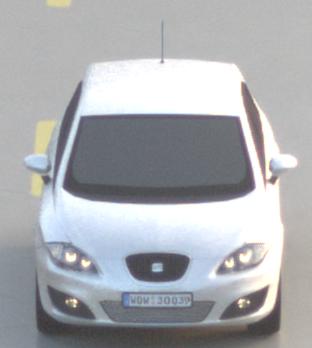
Make: SEAT
Model: Leon 1.4
Detailed model: Leon (1P)
Model produced from: 2009/04
Model produced until: 2010/08
Doors: 5
Color: white
Road condition: wet road
Daytime: sunrise or sunset
Contrast: low contrast